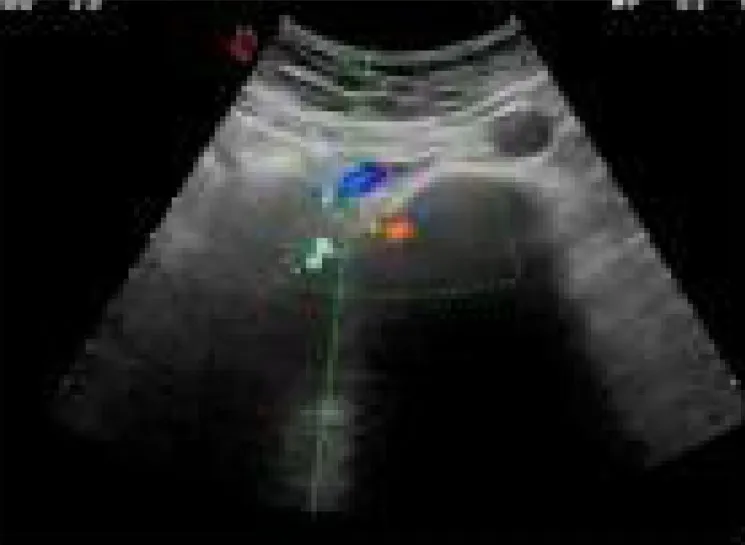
(A): Doppler ultrasound showing complete resolution of the thrombus.
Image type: radiology (ultrasound)